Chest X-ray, PA view. Patient: 68 years old, sex M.
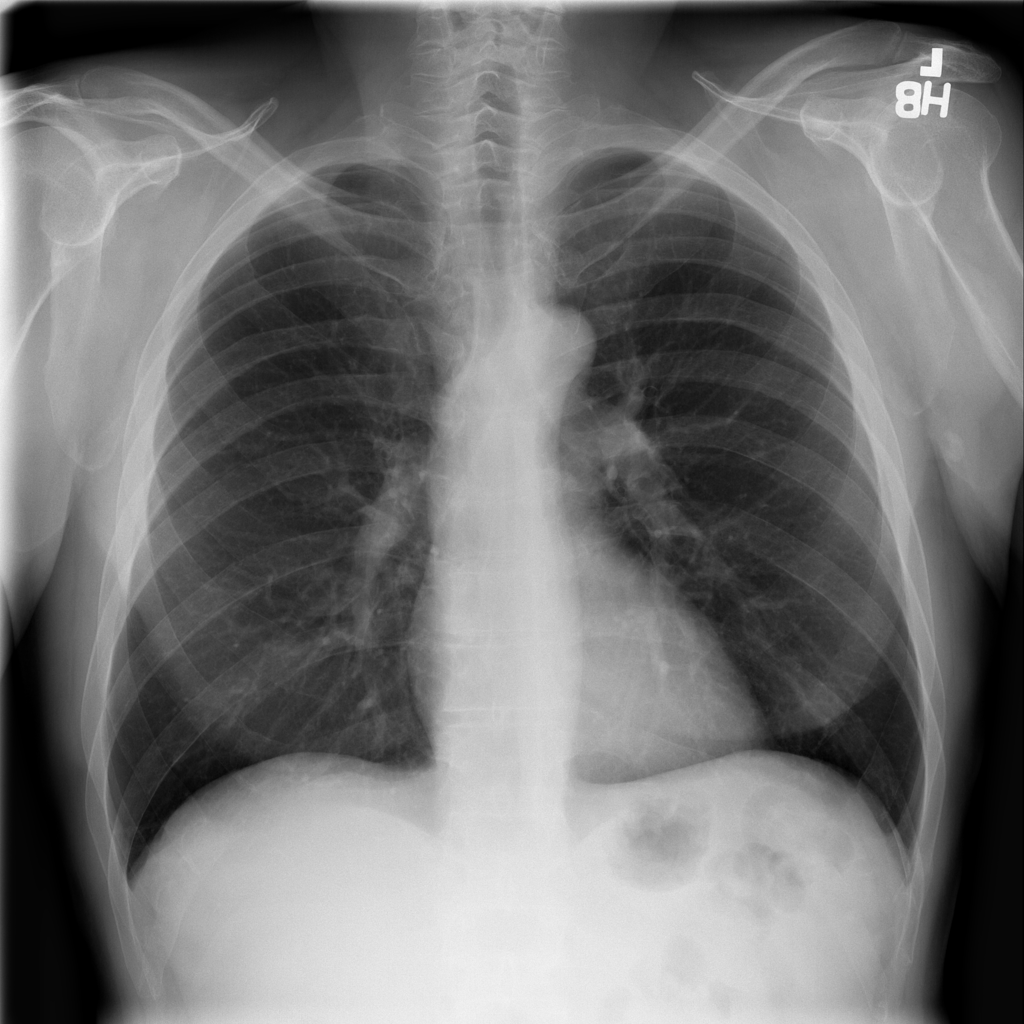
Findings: Nodule